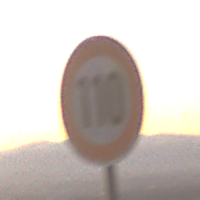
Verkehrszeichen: Geschwindigkeit110
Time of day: Dawn
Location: Outdoor (RoadRail)
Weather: Clear
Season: NotSpecified
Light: Natural